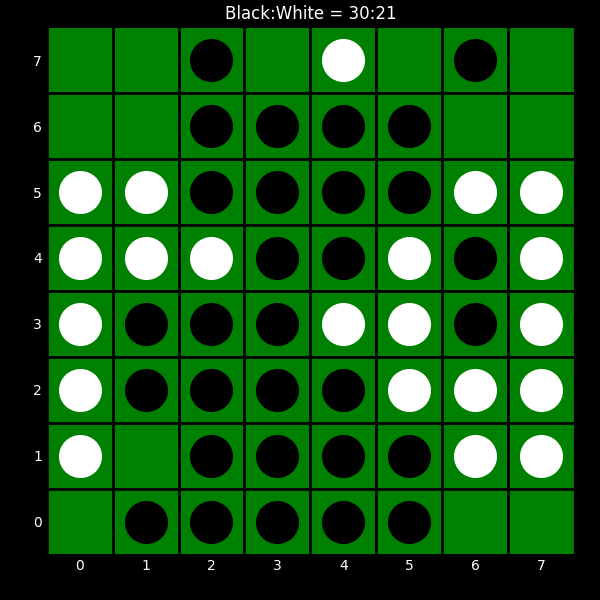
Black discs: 30
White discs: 21